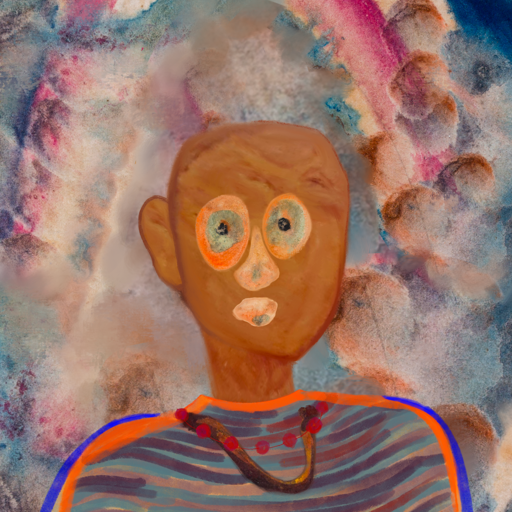
Background: Rupkatha, Head And Neck Front: Pious_Lady, Face Front: Childish, Bust: Experience, Hair Front: Blank, Head Accessory: Blank, Second Necklace: Comrade, Necklace: Irani_3, Baby: Blank